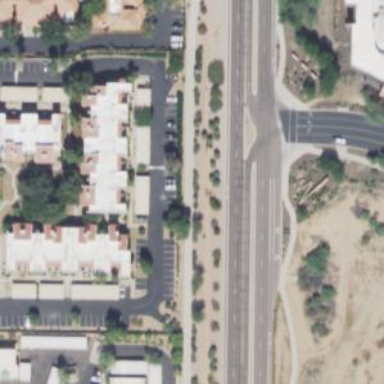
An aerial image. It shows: Secondary link road with asphalt surface.